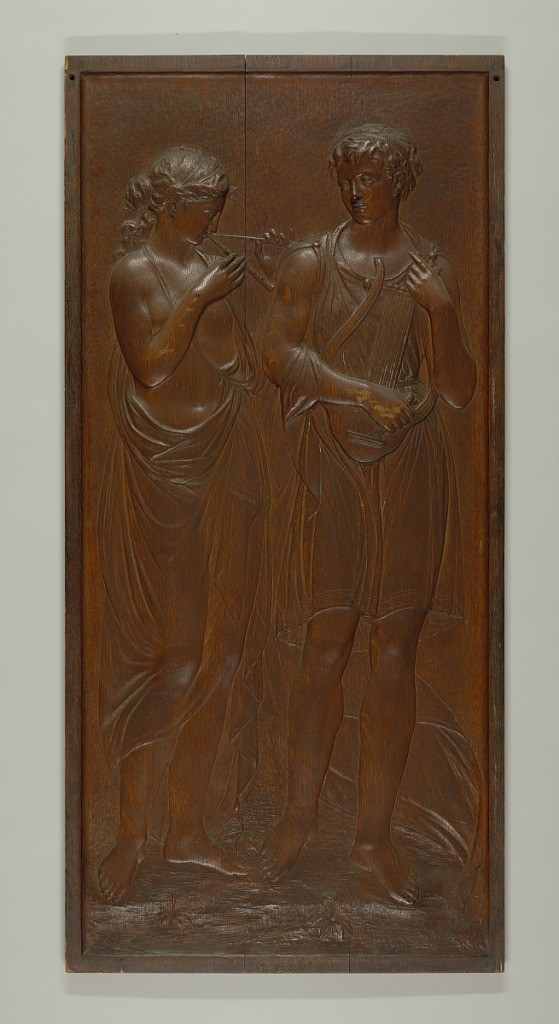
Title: Panel
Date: ca. 1890
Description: Two large, carved door panels. In one piece, with plain raised surround. Carved in low relief, each with two female figures in lightly draped classical costume. -a: shows woman with reed pipes and another with a lyre; -b: shows woman with tamborine, and another without a musical instrument.